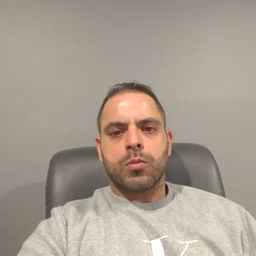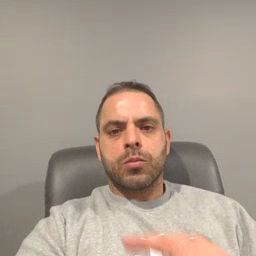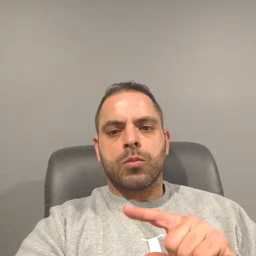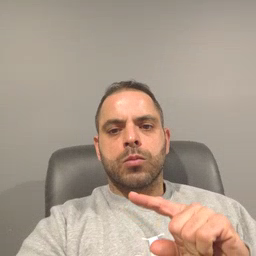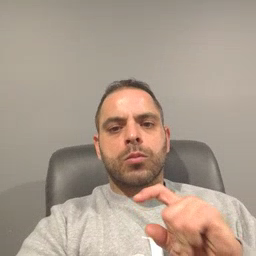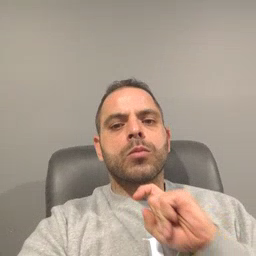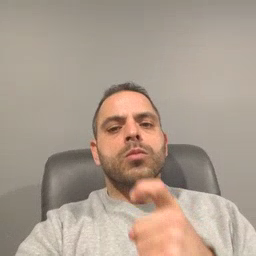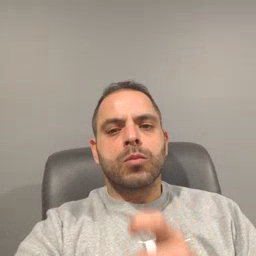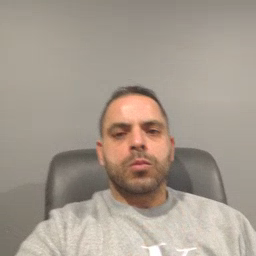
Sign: garbage